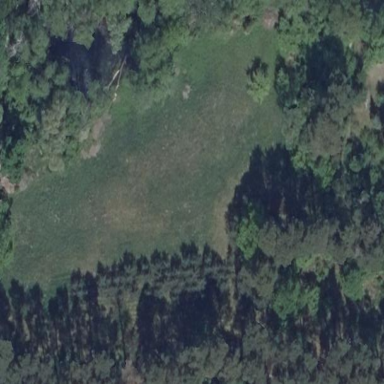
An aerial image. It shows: Beautiful meadow.